Aerial crown-view tile of a tropical tree (Barro Colorado Island, Panama), acquired 20241014:
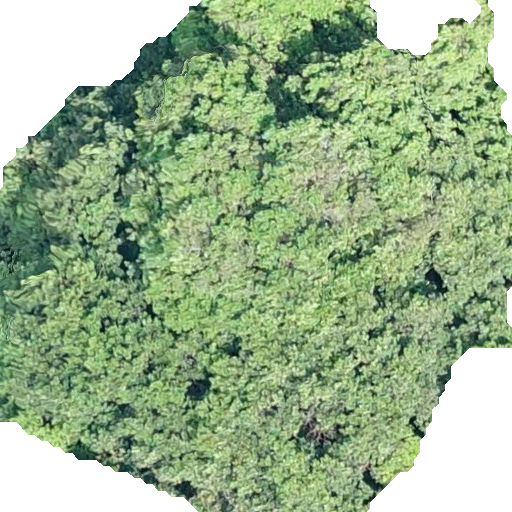
Species: Prioria copaifera
GBIF accepted scientific name: Prioria copaifera
Crown area: 353.497 m²